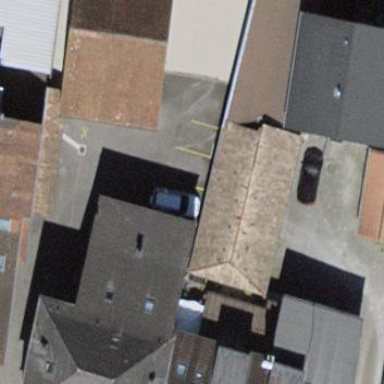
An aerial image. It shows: Building.